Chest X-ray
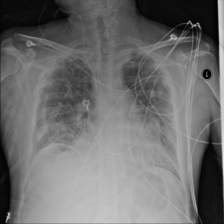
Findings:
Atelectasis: negative
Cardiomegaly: negative
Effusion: negative
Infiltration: negative
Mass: negative
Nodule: negative
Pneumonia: negative
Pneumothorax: negative
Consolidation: negative
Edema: negative
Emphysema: negative
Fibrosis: negative
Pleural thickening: negative
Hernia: negative